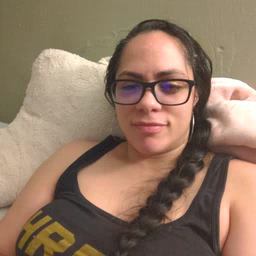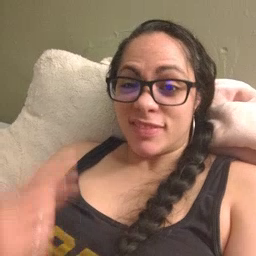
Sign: face